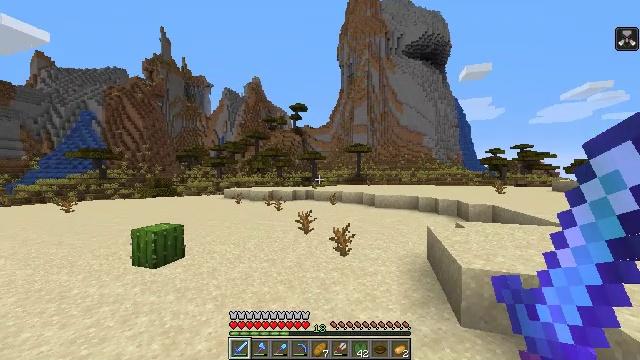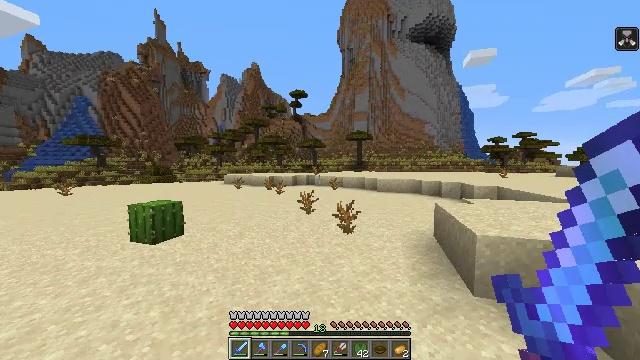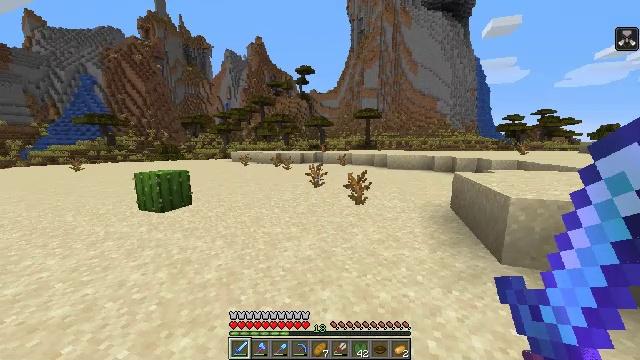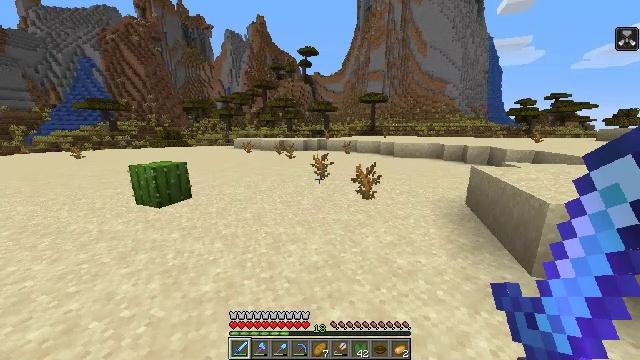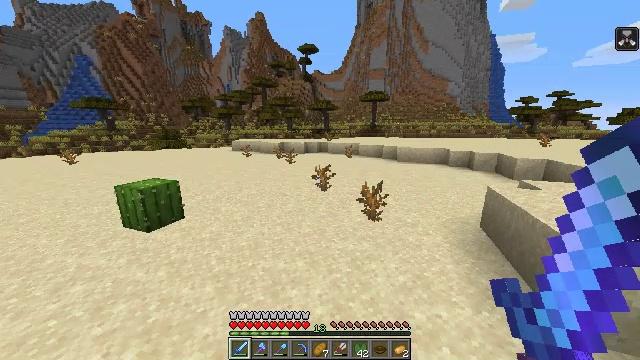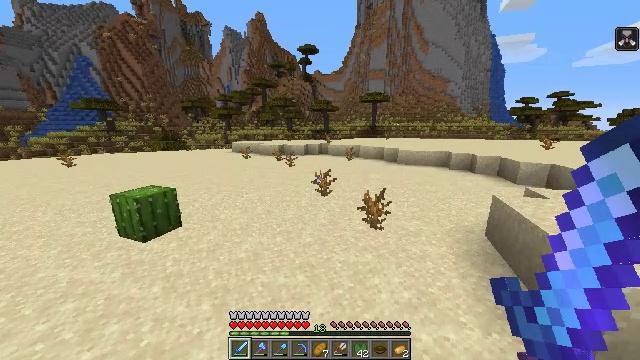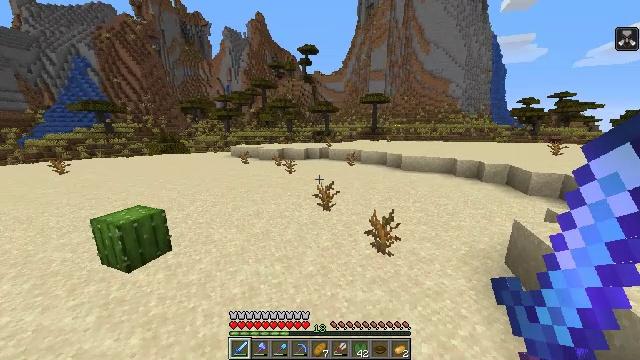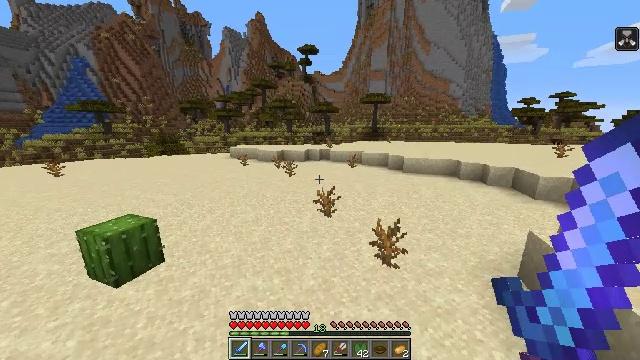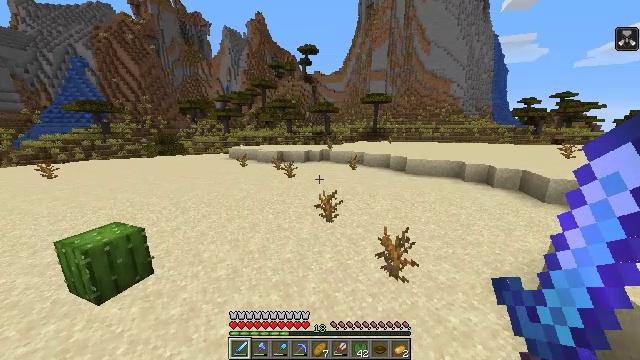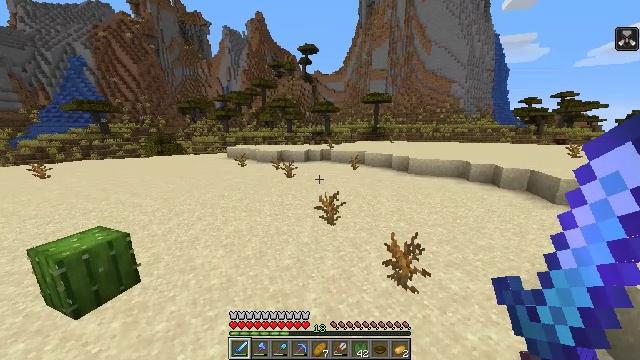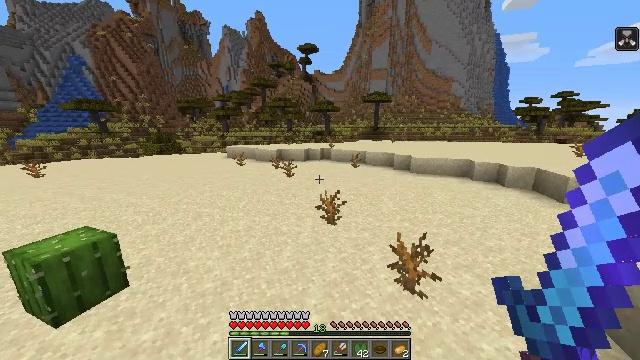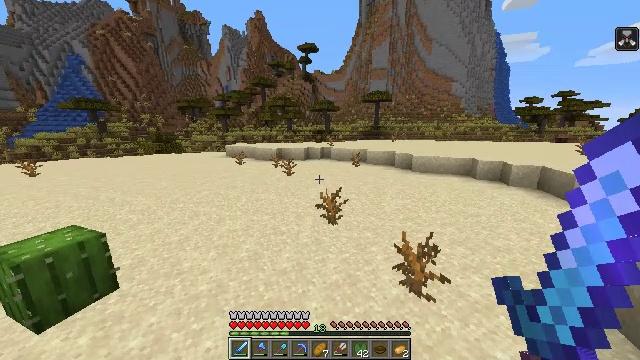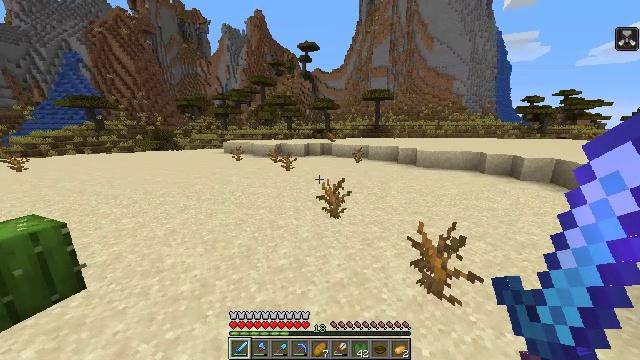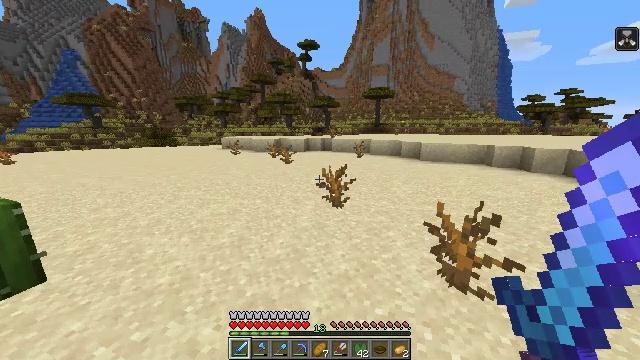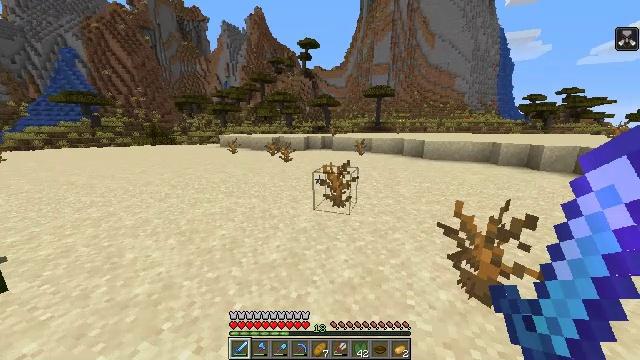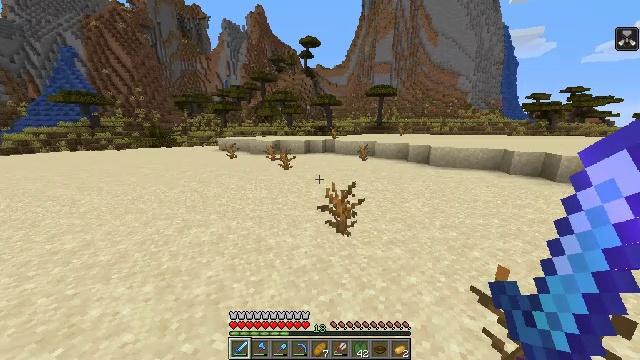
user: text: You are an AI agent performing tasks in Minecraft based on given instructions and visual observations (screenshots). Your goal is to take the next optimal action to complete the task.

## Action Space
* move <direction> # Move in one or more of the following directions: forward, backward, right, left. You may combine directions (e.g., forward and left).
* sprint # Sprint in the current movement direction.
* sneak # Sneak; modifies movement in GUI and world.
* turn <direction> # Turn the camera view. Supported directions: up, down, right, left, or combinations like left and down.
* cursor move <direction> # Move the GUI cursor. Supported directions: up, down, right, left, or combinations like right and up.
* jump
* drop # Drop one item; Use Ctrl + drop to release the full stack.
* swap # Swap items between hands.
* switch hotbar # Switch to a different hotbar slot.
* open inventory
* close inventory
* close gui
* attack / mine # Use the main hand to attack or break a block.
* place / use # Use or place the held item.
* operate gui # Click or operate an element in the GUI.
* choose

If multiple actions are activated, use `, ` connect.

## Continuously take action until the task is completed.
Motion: motion action
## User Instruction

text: Remove a bowl from the inventory.
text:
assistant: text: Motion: move forward, turn down, jump
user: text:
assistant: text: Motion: move forward, turn left and down, jump
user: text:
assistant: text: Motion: move forward, turn down, jump
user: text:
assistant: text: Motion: move forward, jump
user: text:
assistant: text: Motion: move forward, jump
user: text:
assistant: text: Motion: move forward, jump
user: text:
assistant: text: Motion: move forward, jump
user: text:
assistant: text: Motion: move forward, jump
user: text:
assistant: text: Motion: move forward, jump
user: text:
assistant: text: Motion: move forward, jump
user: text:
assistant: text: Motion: move forward, jump
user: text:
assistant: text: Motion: move forward, jump
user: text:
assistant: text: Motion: move forward, jump
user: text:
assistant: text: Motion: move forward, jump
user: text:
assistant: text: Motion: move forward, jump
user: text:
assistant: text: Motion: move forward, turn right, jump
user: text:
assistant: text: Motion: move forward, turn right, jump
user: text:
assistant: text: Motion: move forward, jump
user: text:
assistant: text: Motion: move forward and move left, jump
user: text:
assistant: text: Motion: move forward and move left, jump
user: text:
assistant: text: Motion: move forward and move left, turn right and up, jump
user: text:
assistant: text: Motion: move forward and move left, turn right and up, jump
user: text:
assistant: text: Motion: move forward and move left, turn right, jump
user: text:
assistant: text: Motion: move forward and move left, jump
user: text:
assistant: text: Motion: move forward and move left, jump
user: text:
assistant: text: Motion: move forward and move left, jump
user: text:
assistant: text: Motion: move forward and move left, jump
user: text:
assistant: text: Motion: move forward and move left, jump
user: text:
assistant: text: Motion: move forward and move left, jump
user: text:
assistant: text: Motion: move forward and move left, jump